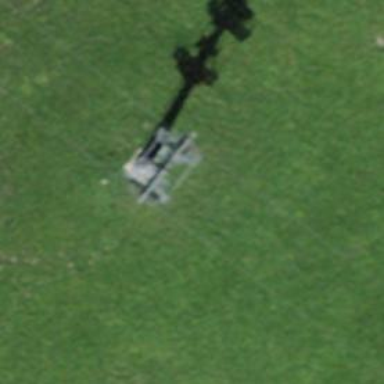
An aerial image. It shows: Pylon for aerialway.